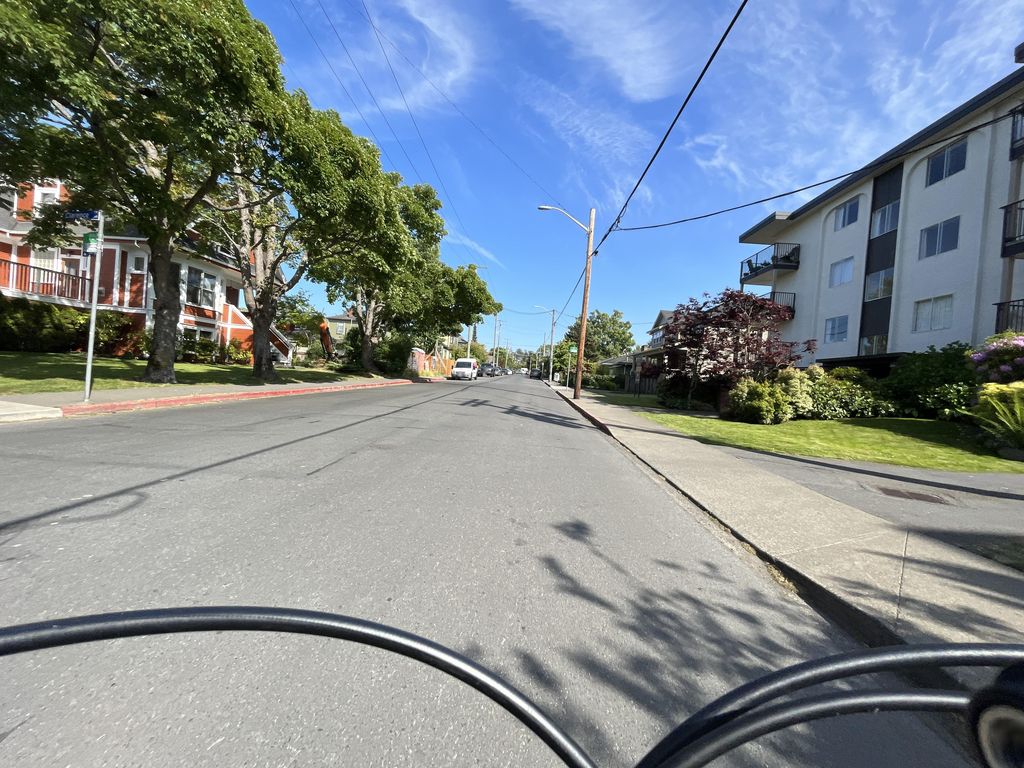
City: victoria